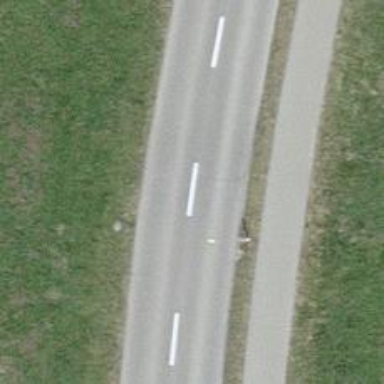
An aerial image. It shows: Tertiary road.